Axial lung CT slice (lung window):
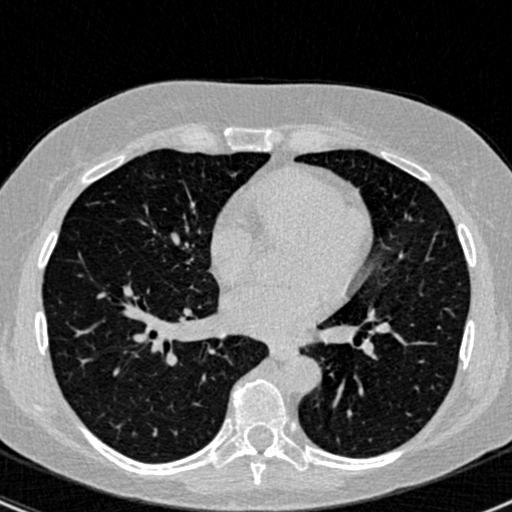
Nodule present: no